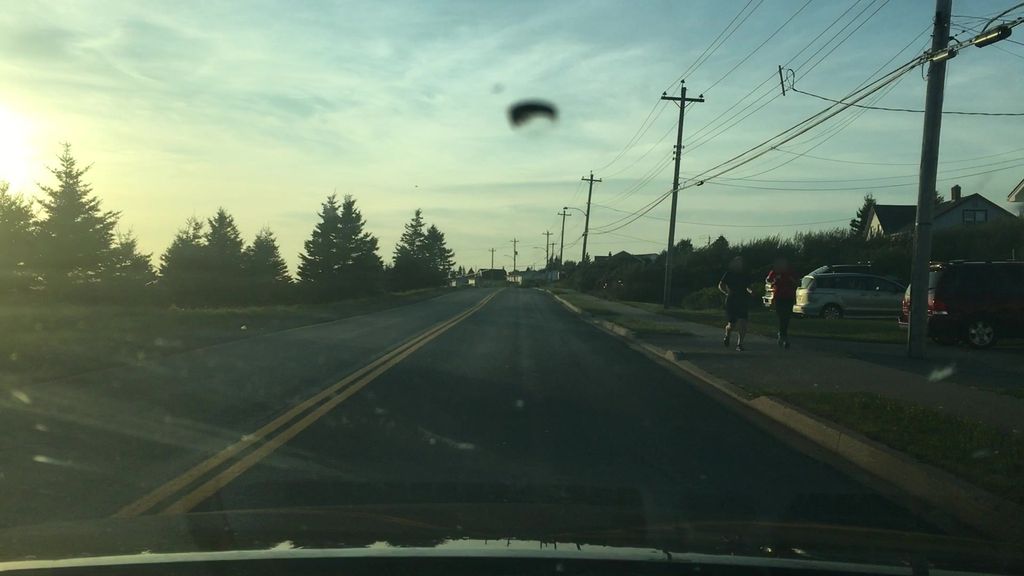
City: halifax